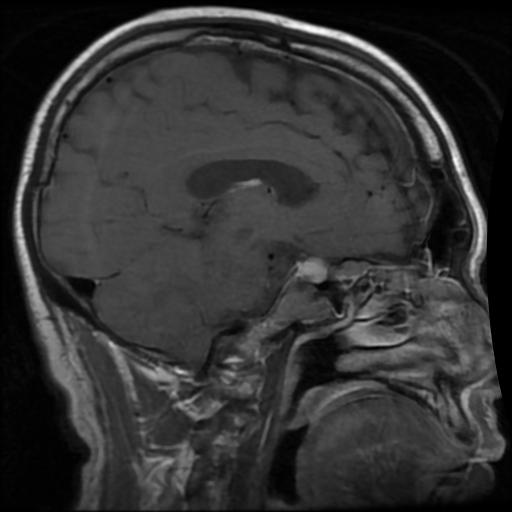
Label: pituitary